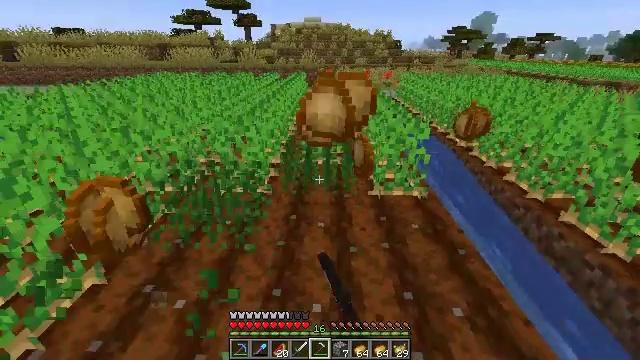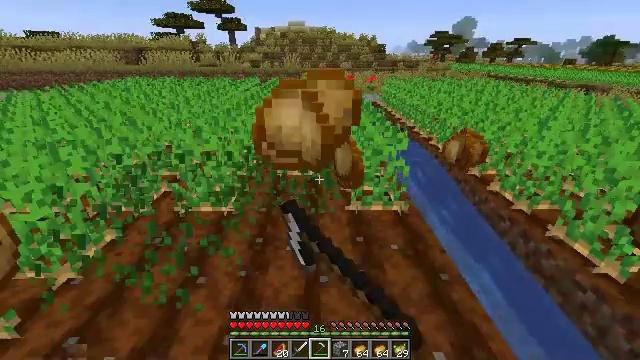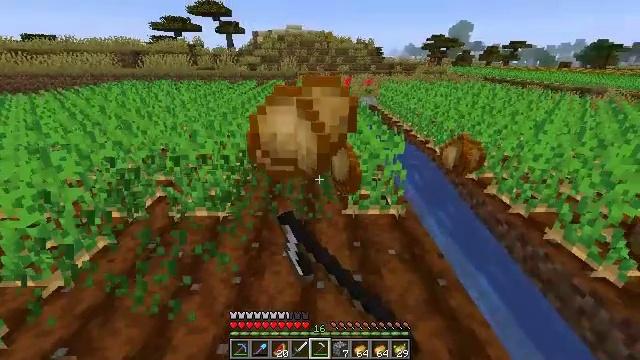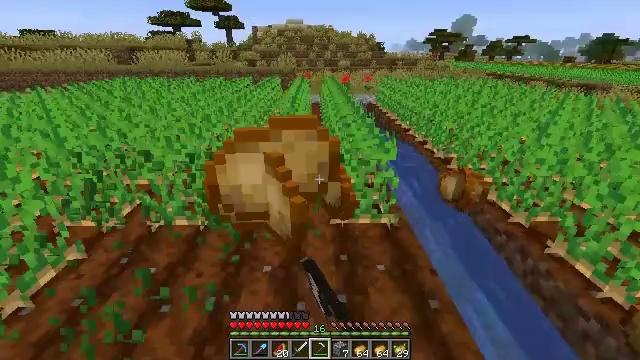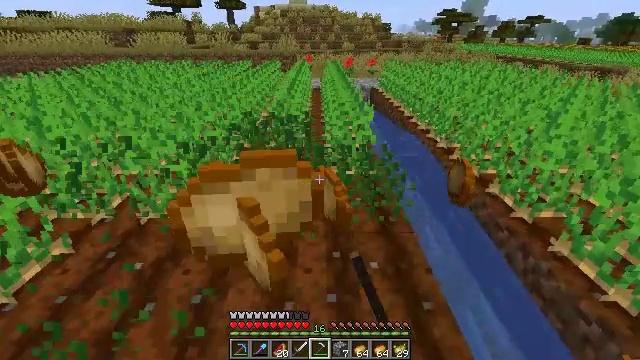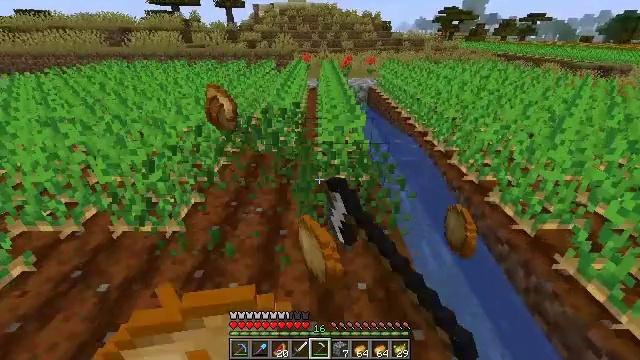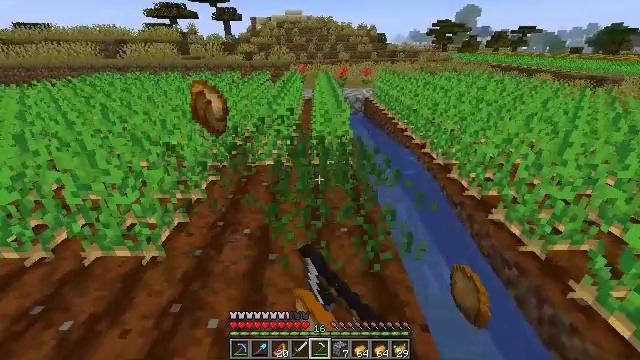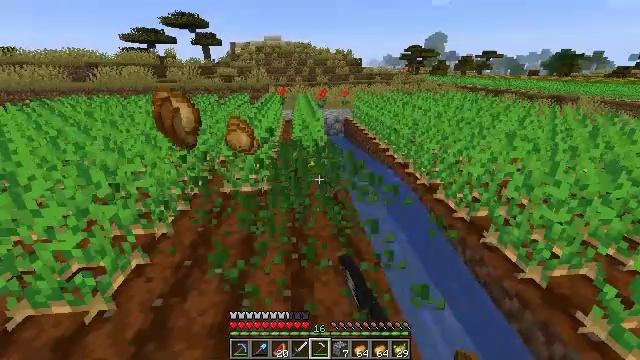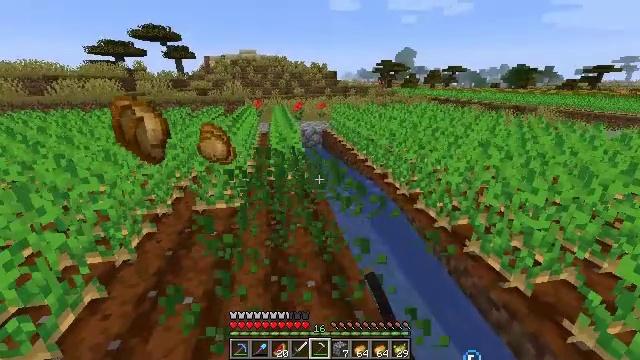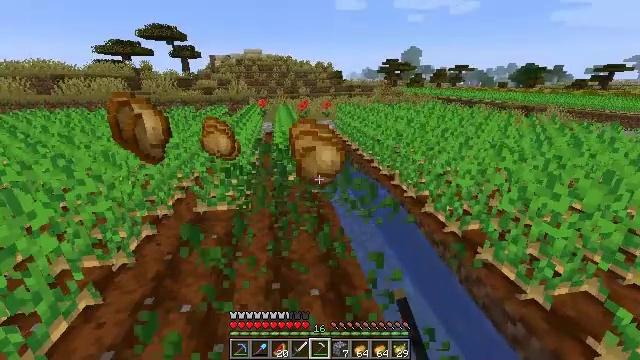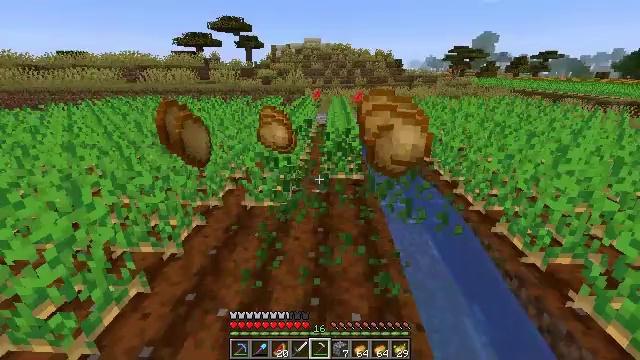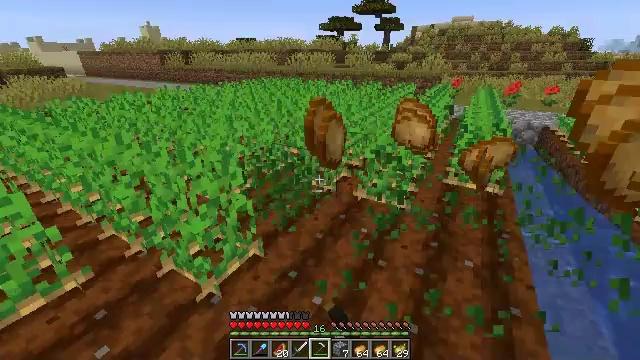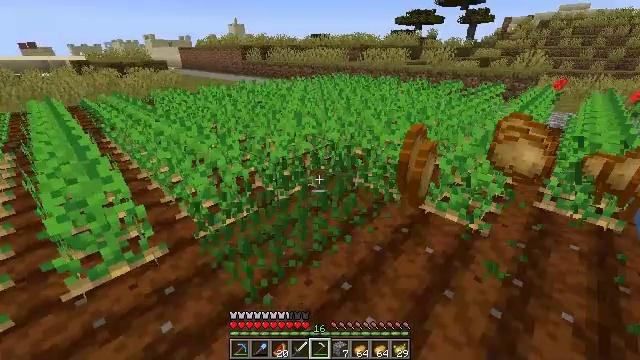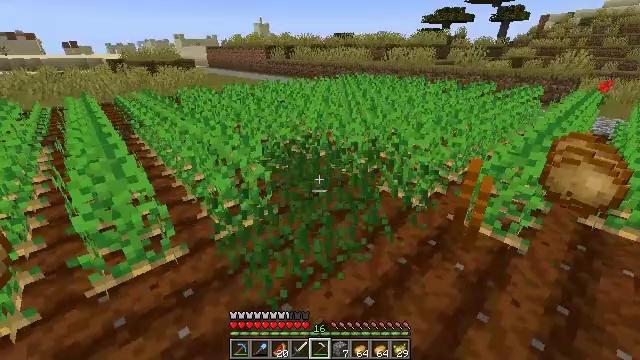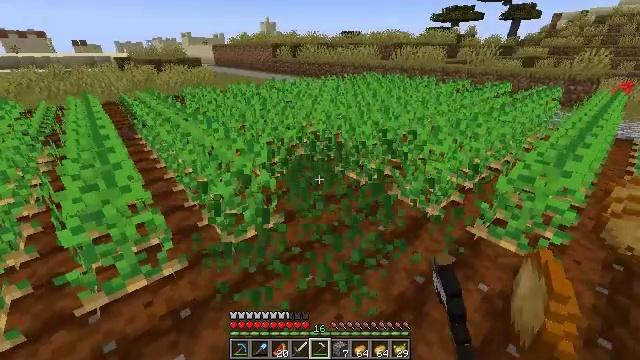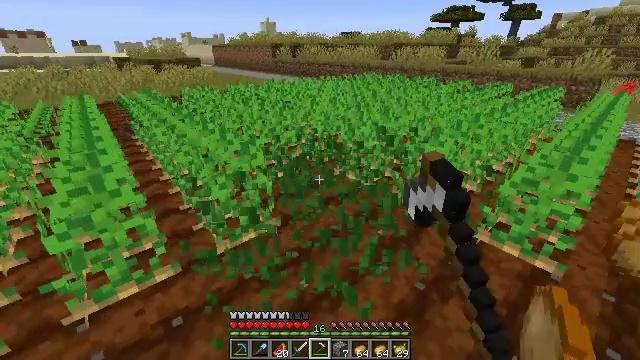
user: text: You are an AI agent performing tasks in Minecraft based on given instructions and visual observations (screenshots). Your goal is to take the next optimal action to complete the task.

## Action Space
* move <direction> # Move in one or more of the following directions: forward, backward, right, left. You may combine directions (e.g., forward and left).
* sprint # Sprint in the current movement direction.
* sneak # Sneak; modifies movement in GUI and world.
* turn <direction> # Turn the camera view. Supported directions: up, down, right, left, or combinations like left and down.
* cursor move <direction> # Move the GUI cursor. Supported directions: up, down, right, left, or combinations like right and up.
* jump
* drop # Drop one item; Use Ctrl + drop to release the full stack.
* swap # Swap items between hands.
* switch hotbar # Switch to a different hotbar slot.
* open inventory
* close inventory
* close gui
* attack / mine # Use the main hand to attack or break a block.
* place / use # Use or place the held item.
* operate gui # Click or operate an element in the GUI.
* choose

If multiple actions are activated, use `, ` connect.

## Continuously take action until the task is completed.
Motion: motion action
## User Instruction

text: Mine potatoes from the farmland.
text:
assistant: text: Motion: move forward and move right, turn right, attack / mine
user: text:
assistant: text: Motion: move forward and move right, attack / mine
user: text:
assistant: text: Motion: move forward and move right, attack / mine
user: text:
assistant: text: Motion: move forward and move right, turn down, attack / mine
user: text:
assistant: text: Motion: move forward, attack / mine
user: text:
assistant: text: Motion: move forward, turn up, attack / mine
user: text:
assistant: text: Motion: move forward, turn right and up, attack / mine
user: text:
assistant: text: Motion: move forward, turn right and up, attack / mine
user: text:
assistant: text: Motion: move forward, turn left, attack / mine
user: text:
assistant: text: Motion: move forward and move left, turn left and down, attack / mine
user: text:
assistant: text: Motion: move forward and move left, turn left and down, attack / mine
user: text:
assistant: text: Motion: move forward and move left, turn left, attack / mine
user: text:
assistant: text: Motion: move forward and move left, turn left, attack / mine
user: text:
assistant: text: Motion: move forward and move right, turn left, attack / mine
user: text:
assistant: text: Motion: move forward and move right, attack / mine
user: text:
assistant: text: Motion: move forward and move right, turn right, attack / mine
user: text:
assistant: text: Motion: move forward and move right, turn right and up, attack / mine
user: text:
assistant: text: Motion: move forward and move right, turn right and up, attack / mine
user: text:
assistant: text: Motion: move forward and move right, turn right, attack / mine
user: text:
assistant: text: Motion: move forward and move right, turn right, attack / mine
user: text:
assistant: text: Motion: move forward and move right, attack / mine
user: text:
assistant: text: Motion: move forward, attack / mine
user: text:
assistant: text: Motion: move forward, turn left, attack / mine
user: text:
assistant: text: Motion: move forward, turn left and down, attack / mine
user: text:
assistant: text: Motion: move forward, turn left and down, attack / mine
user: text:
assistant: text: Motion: move forward, turn left and down, attack / mine
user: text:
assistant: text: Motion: move forward, turn left, attack / mine
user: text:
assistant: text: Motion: move forward and move right, turn left, attack / mine
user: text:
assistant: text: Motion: move forward and move right, turn right, attack / mine
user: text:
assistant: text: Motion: move forward and move right, turn right and up, attack / mine